This is a demodulated (Hilbert-envelope) spectrum computed from a bearing vibration snapshot; the dashed markers indicate where each bearing fault type would appear (BPFO, BPFI, BSF, FTF). Based on the visible evidence, which condition applies: normal, inner_race, outer_race, ball?
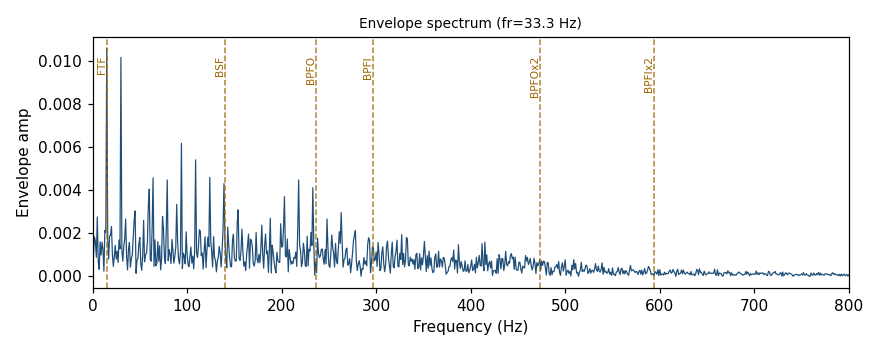
Answer: ball